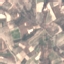
Land use / land cover class: PermanentCrop